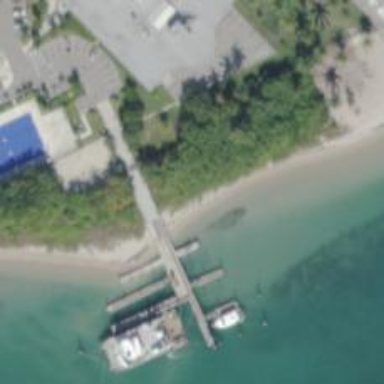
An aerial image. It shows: Man-made pier.